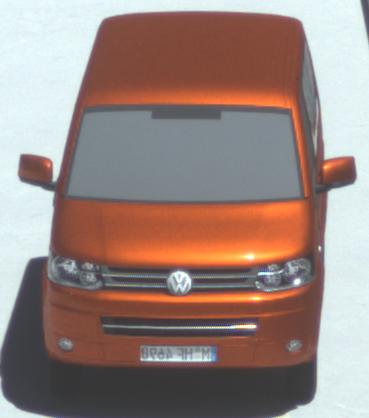
Make: VW Commercial Vehicles (Nutzfahrzeuge)
Model: T5 Multivan 2.0
Detailed model: T5 Multivan
Model produced from: 2009/09
Model produced until: 2013/06
Doors: 4
Color: orange
Road condition: dry road
Daytime: midday
Contrast: high contrast